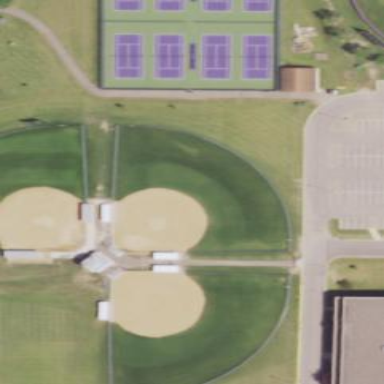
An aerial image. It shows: Softball pitch for leisure land activities.